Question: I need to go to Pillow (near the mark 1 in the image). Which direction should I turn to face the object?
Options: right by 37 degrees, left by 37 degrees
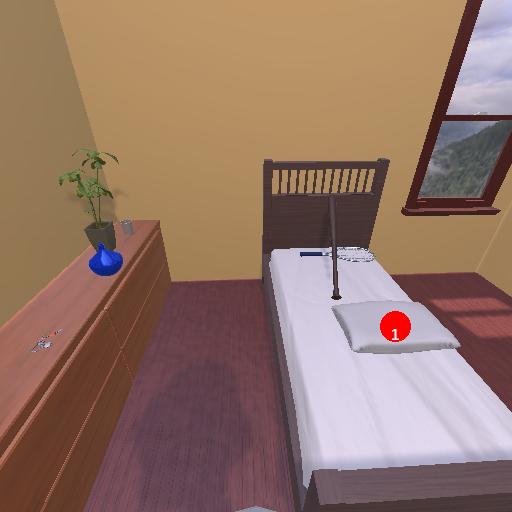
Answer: right by 37 degrees